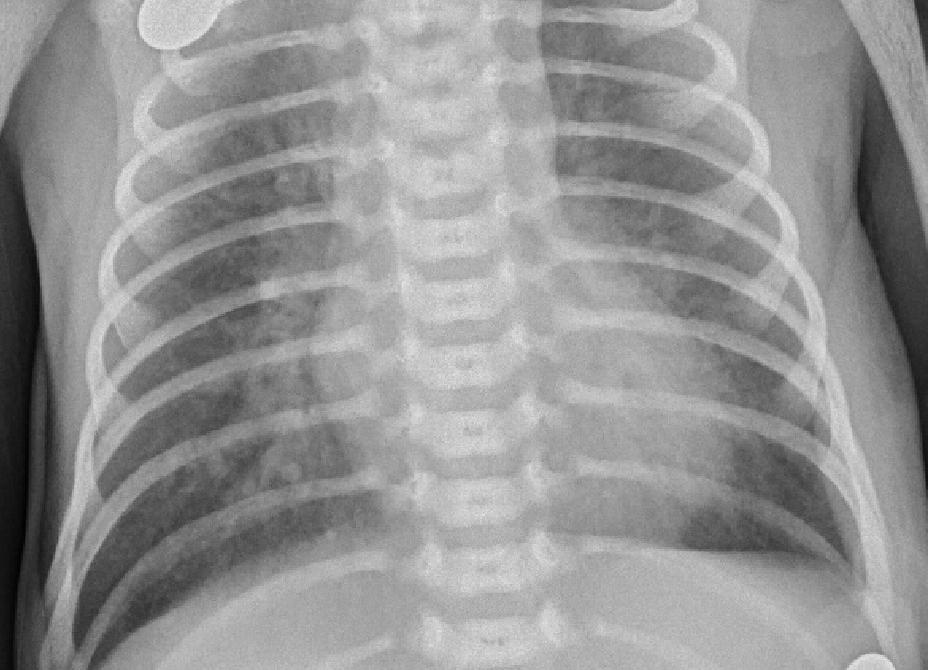
Diagnosis: PNEUMONIA